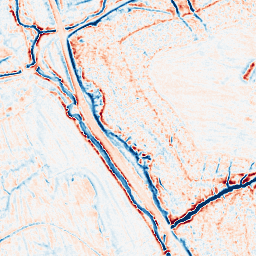
Category: multiscale
Decomposition family: dog_multiscale
Decomposition parameters: sigma_ratio: 1.6
n_scales: 3
base_sigma: 0.5
Upsampling method: bicubic_16x
Upsampling parameters: scale: 16
Upsampling scale: 16